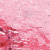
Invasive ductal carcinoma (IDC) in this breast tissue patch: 0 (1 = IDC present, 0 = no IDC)